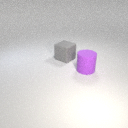
large purple rubber cylinder to the right of large gray rubber cube